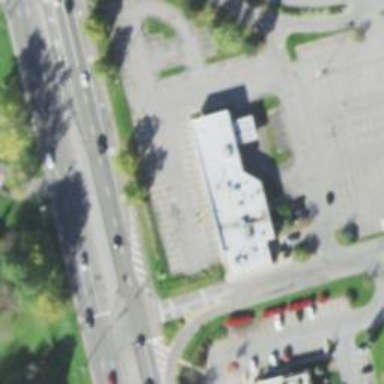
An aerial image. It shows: Parking area with asphalt surface.